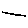
Label: line